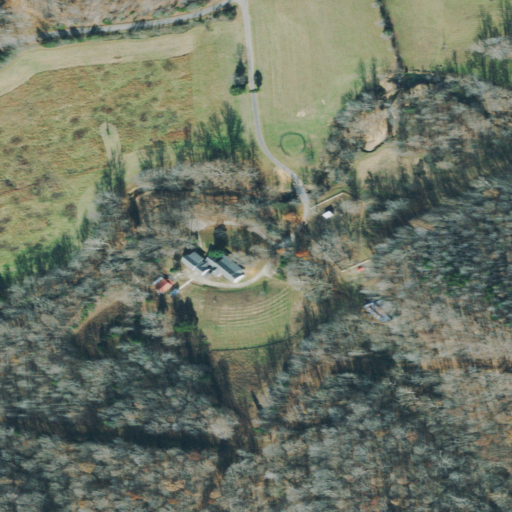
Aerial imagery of valley in Tennessee named Bell Hollow containing deciduous forest, pasture, open development, mixed forest, and grassland